Field crop: maize
Growth stage: 2
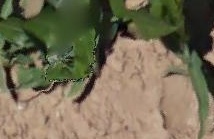
Species: maize